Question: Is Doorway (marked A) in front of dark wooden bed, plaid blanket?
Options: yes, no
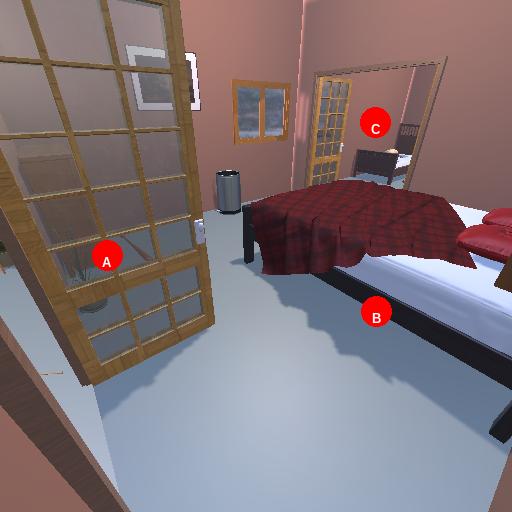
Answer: yes